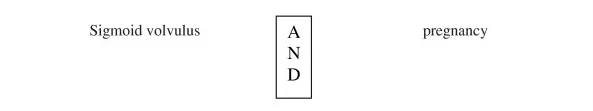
Flowchart describing the selection of studies included in this article.
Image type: chart (chart)